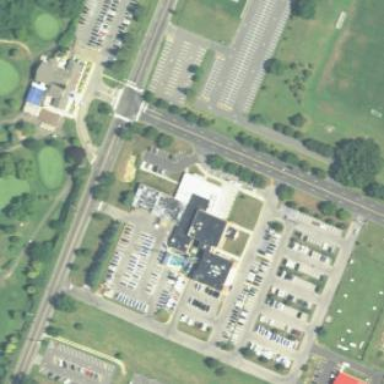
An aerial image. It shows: Police building.